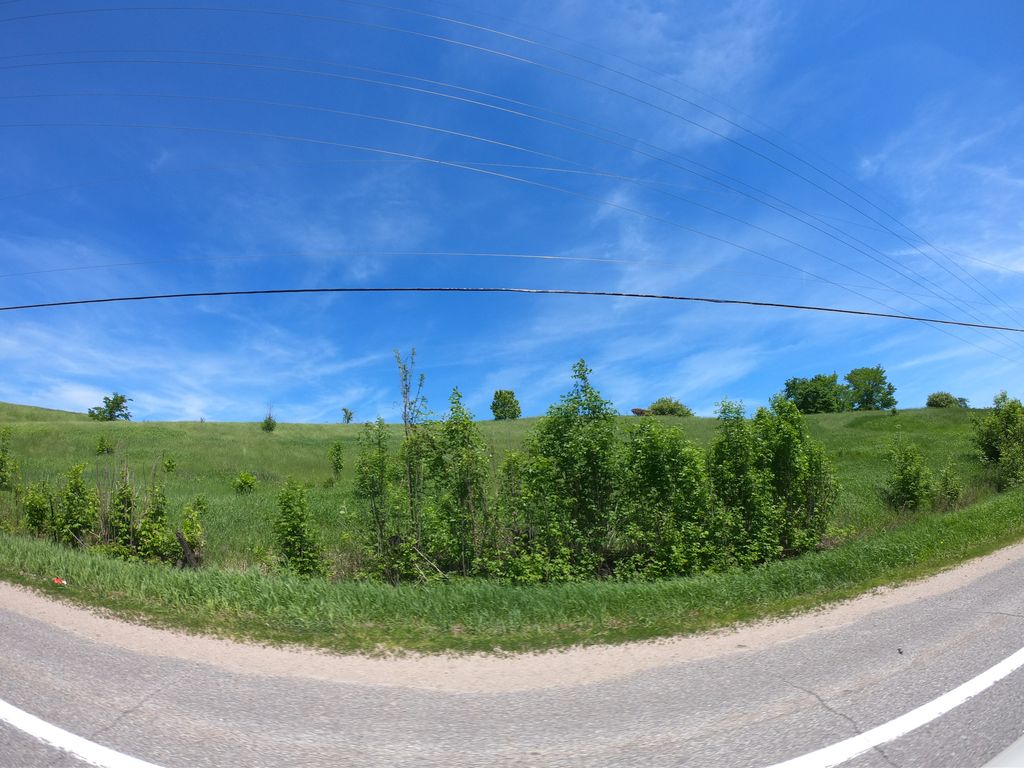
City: ottawa-gatineau